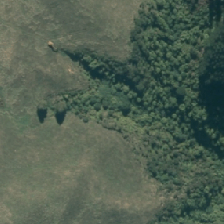
Land cover: grose_broom